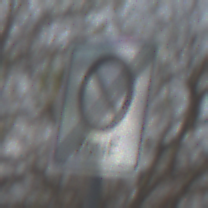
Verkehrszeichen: EndeEingeschraenktesHalteverbotZone
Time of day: MorningAfternoon
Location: Outdoor (Nature)
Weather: PartlyCloudy
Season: NotSpecified
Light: Natural